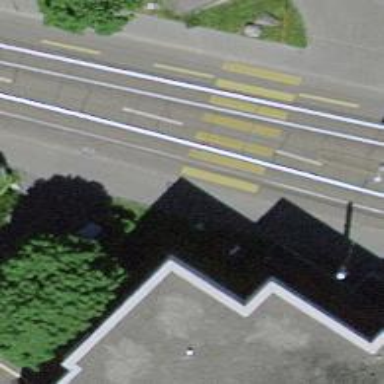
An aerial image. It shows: Tram crossing on the railway.